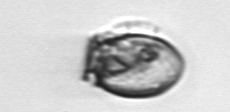
Label: Dinophysis_acuminata